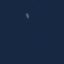
Land use / land cover: SeaLake